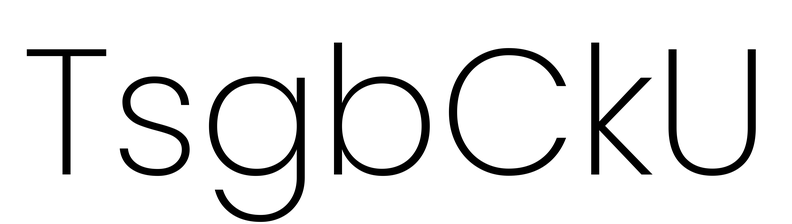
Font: Poppins-ExtraLight